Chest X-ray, PA view. Patient: 55 years old, sex M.
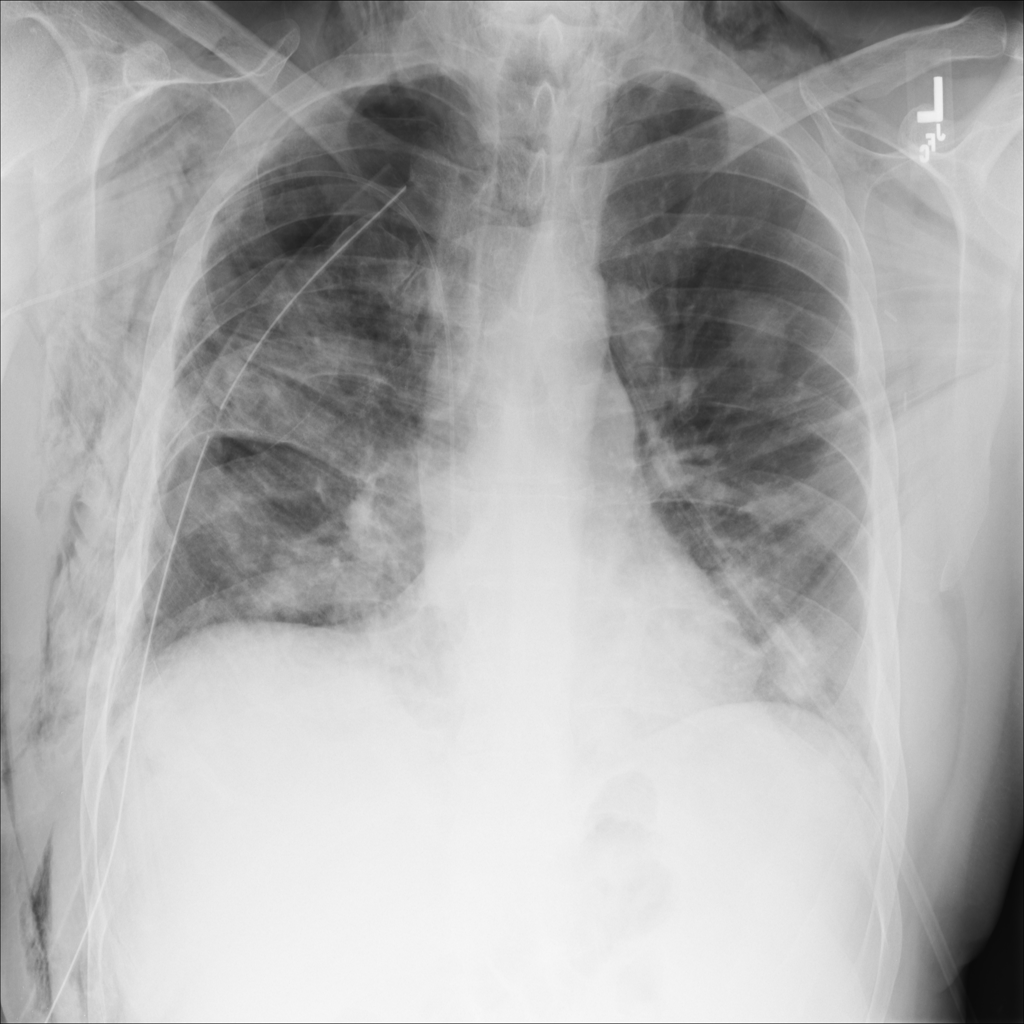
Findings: Emphysema, Nodule, Pneumothorax